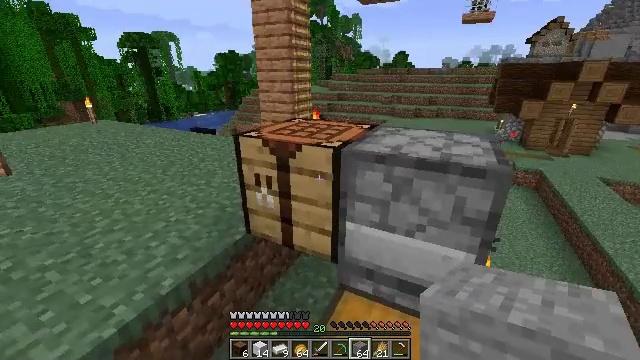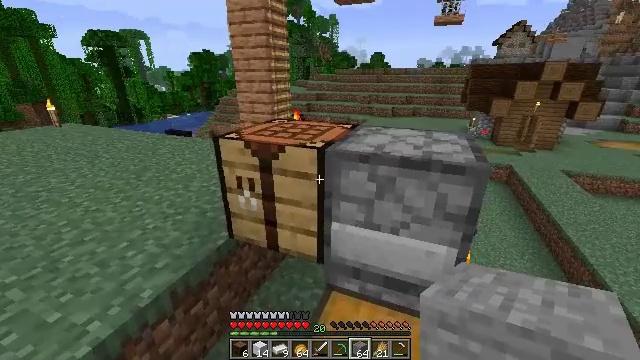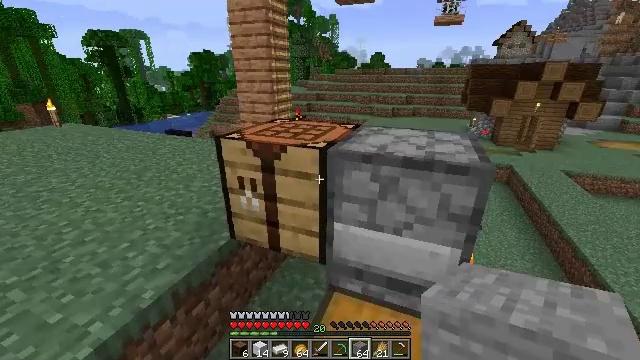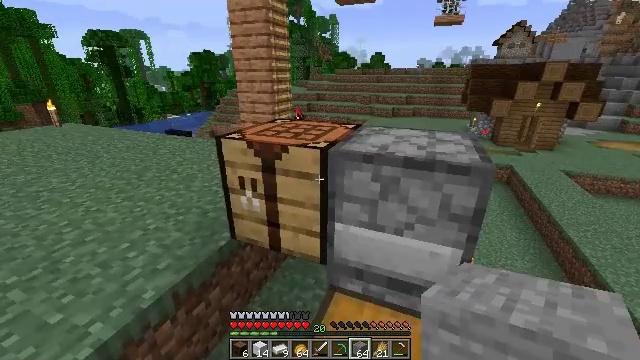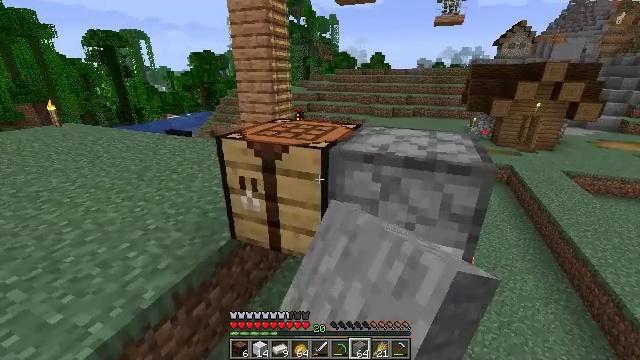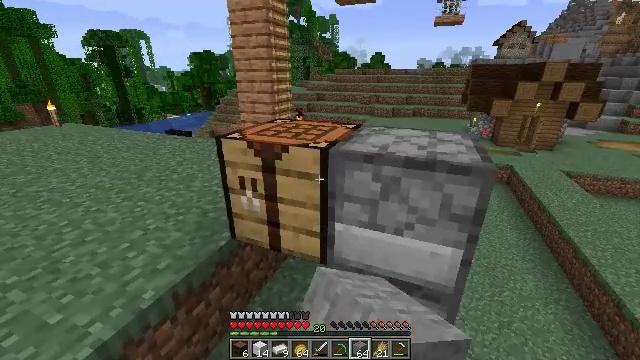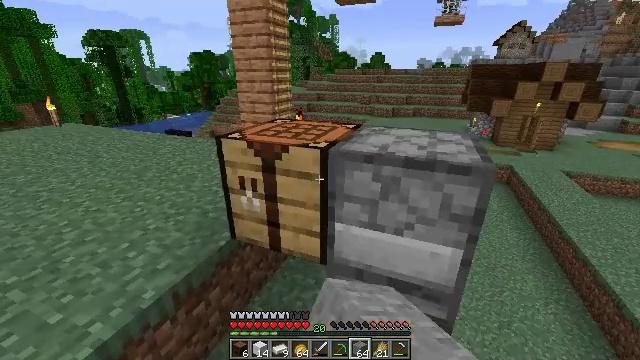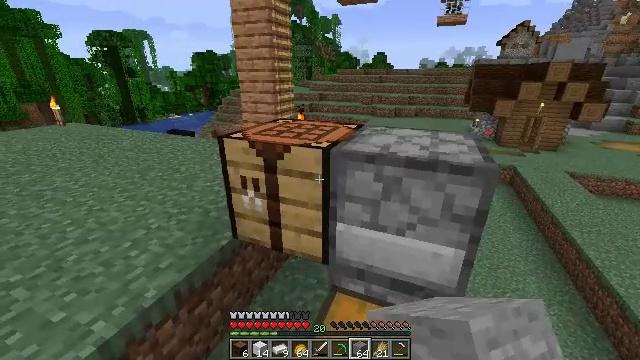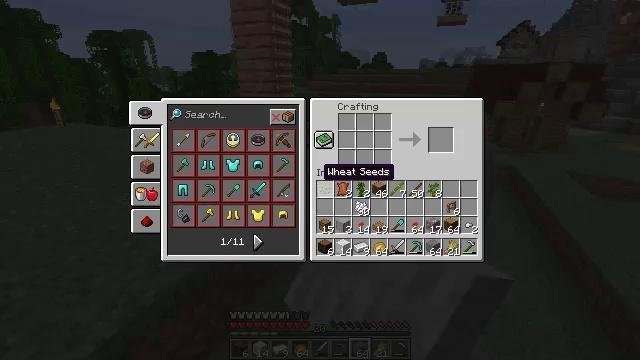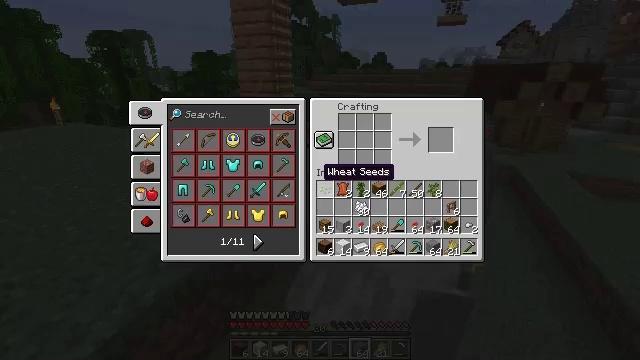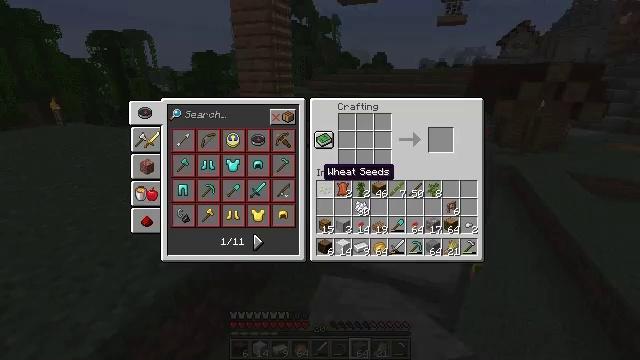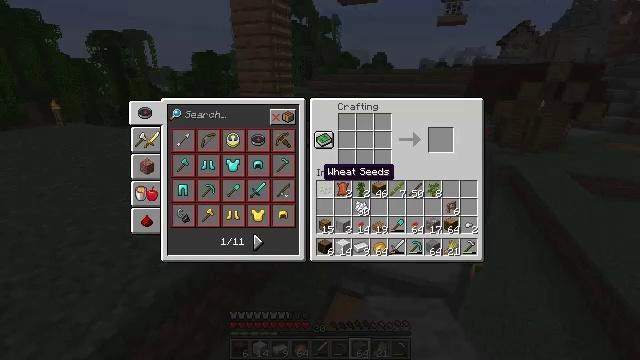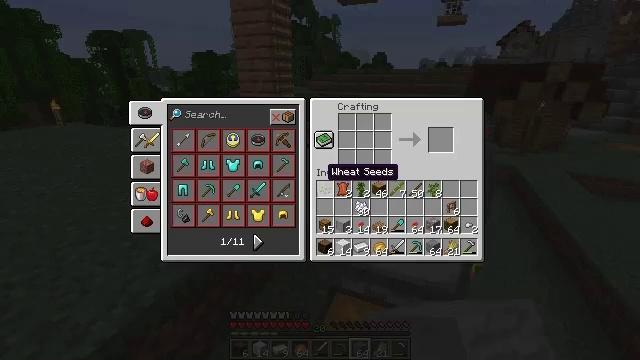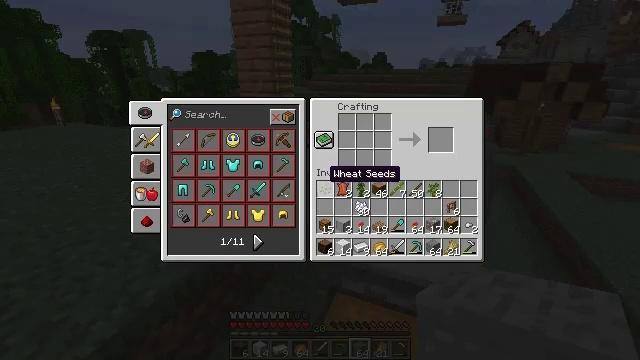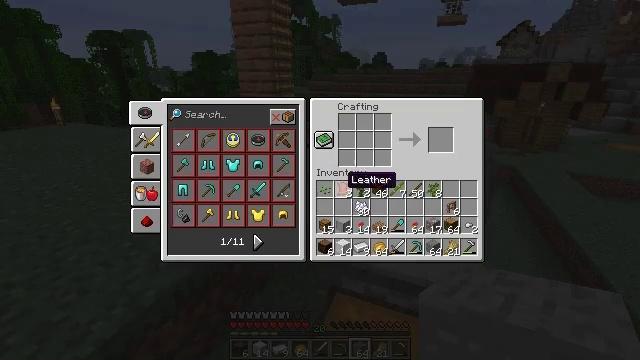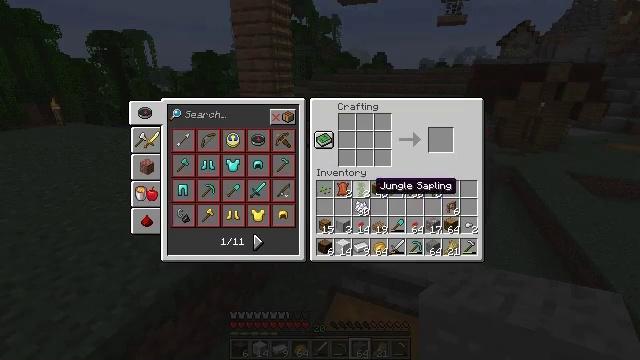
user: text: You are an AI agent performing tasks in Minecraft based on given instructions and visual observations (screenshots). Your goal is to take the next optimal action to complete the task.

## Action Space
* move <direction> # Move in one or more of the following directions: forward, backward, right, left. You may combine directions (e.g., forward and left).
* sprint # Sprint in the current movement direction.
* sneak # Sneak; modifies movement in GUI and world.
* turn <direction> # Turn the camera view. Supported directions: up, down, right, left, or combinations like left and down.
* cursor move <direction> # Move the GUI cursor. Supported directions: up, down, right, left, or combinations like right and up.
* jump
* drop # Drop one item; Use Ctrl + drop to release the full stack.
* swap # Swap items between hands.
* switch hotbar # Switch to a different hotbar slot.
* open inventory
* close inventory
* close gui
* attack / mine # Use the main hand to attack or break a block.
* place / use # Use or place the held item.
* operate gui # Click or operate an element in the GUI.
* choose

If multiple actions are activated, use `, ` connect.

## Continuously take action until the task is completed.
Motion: motion action
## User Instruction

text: Craft several smooth stone slab on the crafting table.
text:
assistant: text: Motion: turn right
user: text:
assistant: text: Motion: no_op
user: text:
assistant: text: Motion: use / place
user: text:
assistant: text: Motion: use / place
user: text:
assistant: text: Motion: use / place
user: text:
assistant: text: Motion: use / place
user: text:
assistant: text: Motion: use / place
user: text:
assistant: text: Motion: open gui
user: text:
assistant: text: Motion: no_op
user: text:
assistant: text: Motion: no_op
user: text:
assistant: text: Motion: no_op
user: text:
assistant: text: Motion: no_op
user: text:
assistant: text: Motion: no_op
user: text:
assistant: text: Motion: cursor move right
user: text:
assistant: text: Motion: cursor move right
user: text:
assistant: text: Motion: cursor move right
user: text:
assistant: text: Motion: cursor move right
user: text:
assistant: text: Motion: no_op
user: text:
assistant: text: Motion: no_op
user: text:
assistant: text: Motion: cursor move left and down
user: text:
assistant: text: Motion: cursor move left
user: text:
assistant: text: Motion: cursor move left
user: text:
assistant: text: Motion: cursor move left
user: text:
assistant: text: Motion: no_op
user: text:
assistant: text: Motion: no_op
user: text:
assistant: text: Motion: no_op
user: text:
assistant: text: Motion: no_op
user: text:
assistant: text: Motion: cursor move right
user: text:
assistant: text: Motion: no_op
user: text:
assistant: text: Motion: no_op